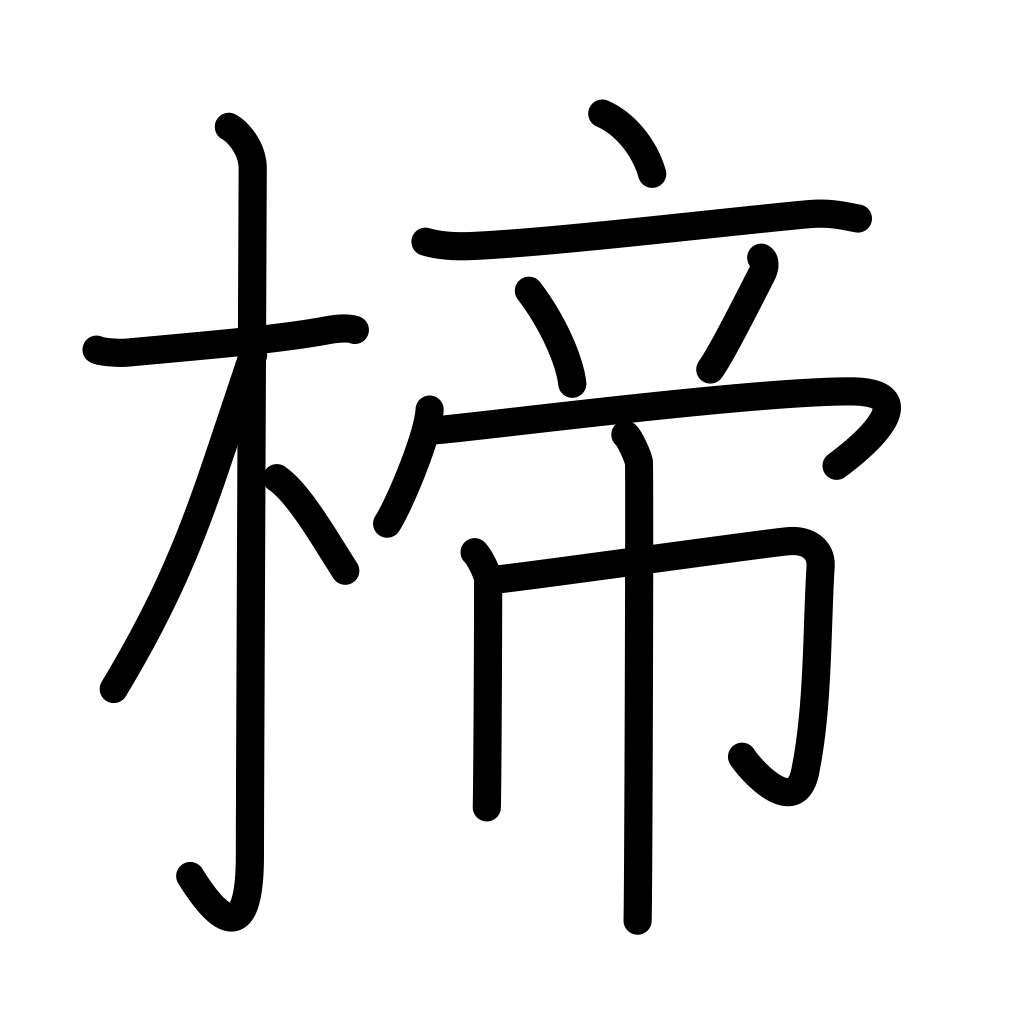
Meaning: ornamental hairpin